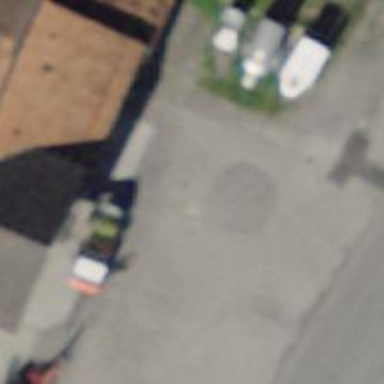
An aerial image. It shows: Fuel station.